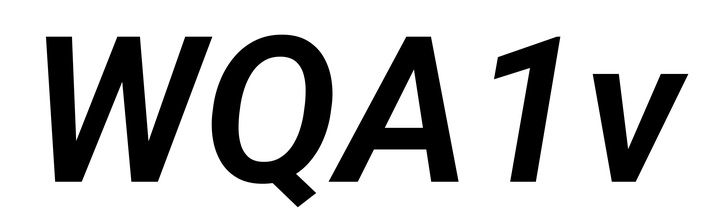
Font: Roboto-Italic_SemiBold_Italic